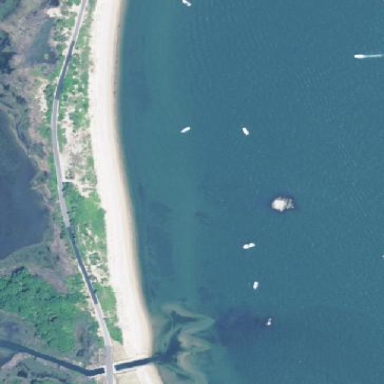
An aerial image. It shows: Sandy beach.